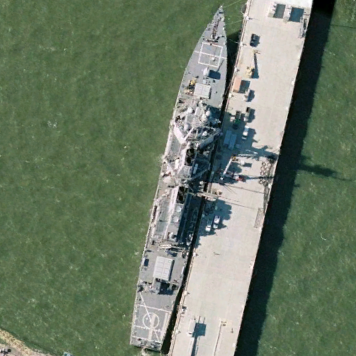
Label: destroyer